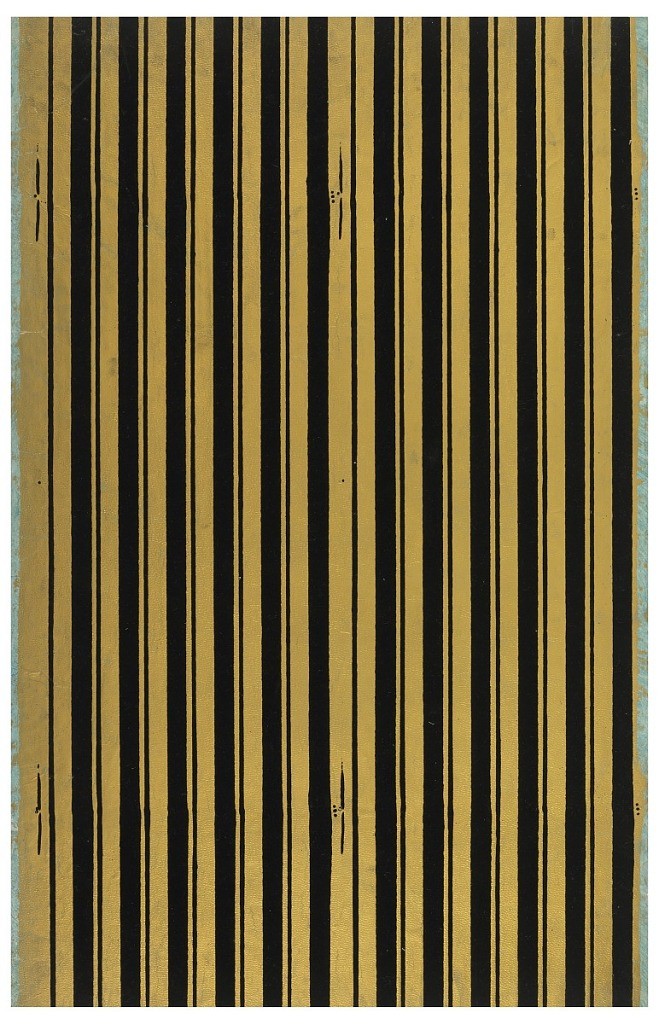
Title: Frieze
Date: ca. 1880
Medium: Flocked, embossed
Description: Two bands, apparently intended to be cut longitudinally. Alternating wide and narrow stripes of flock. Paper embossed with pebbled ground. Printed in gold with green underprinting, and black flock.